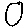
Label: circle